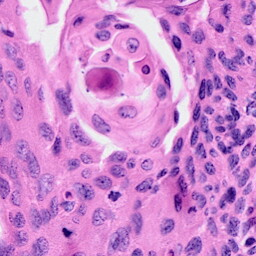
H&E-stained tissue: Cervix